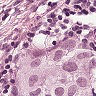
Metastatic tissue present: yes